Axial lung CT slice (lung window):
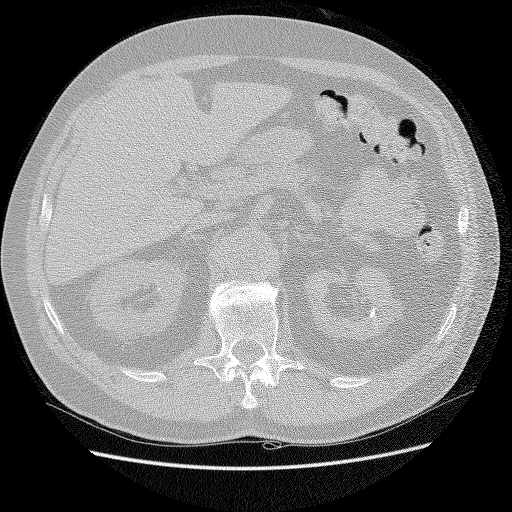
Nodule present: no